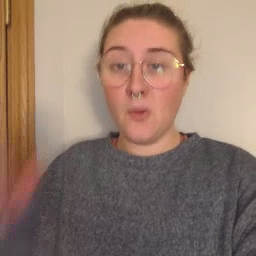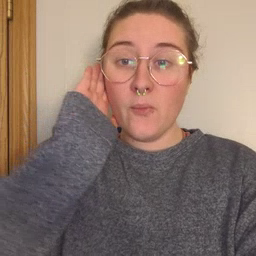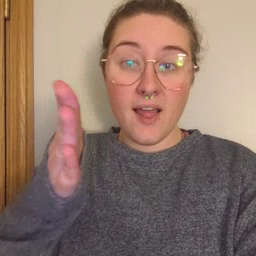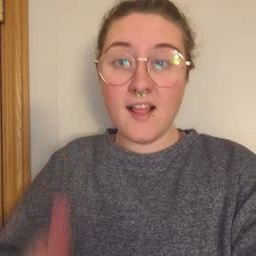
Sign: will